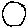
Label: moon